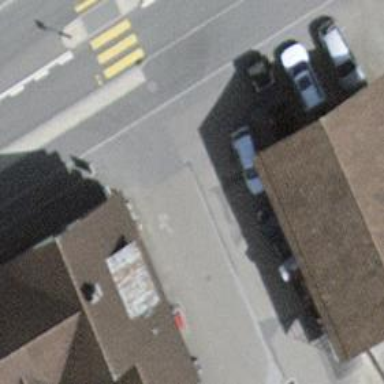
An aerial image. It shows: Bus stop with platform for public transport.